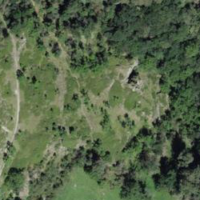
EUNIS habitat code: 26
Species observed at this site:
Campanula spicata